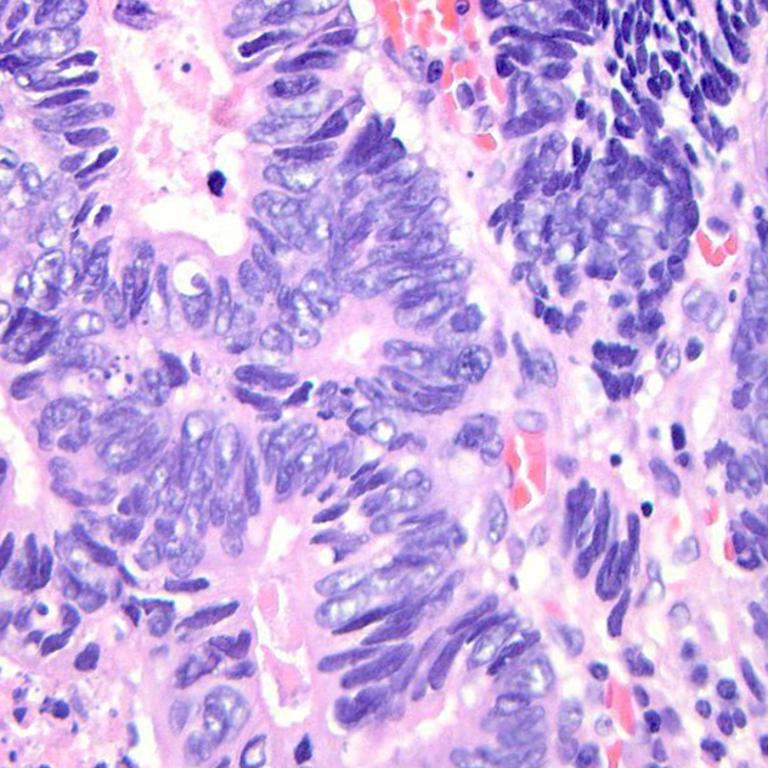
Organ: colon
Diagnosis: adenocarcinomas